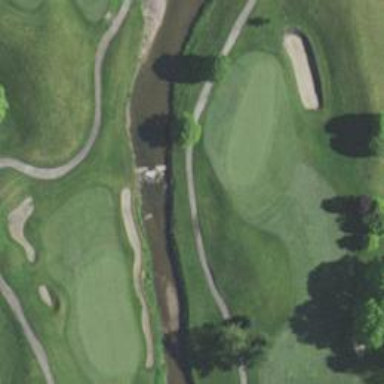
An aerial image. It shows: Area of rough grass used for golf.